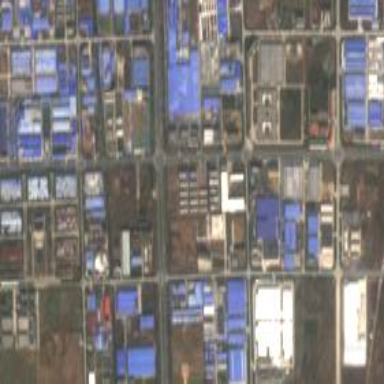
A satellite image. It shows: Industrial area.